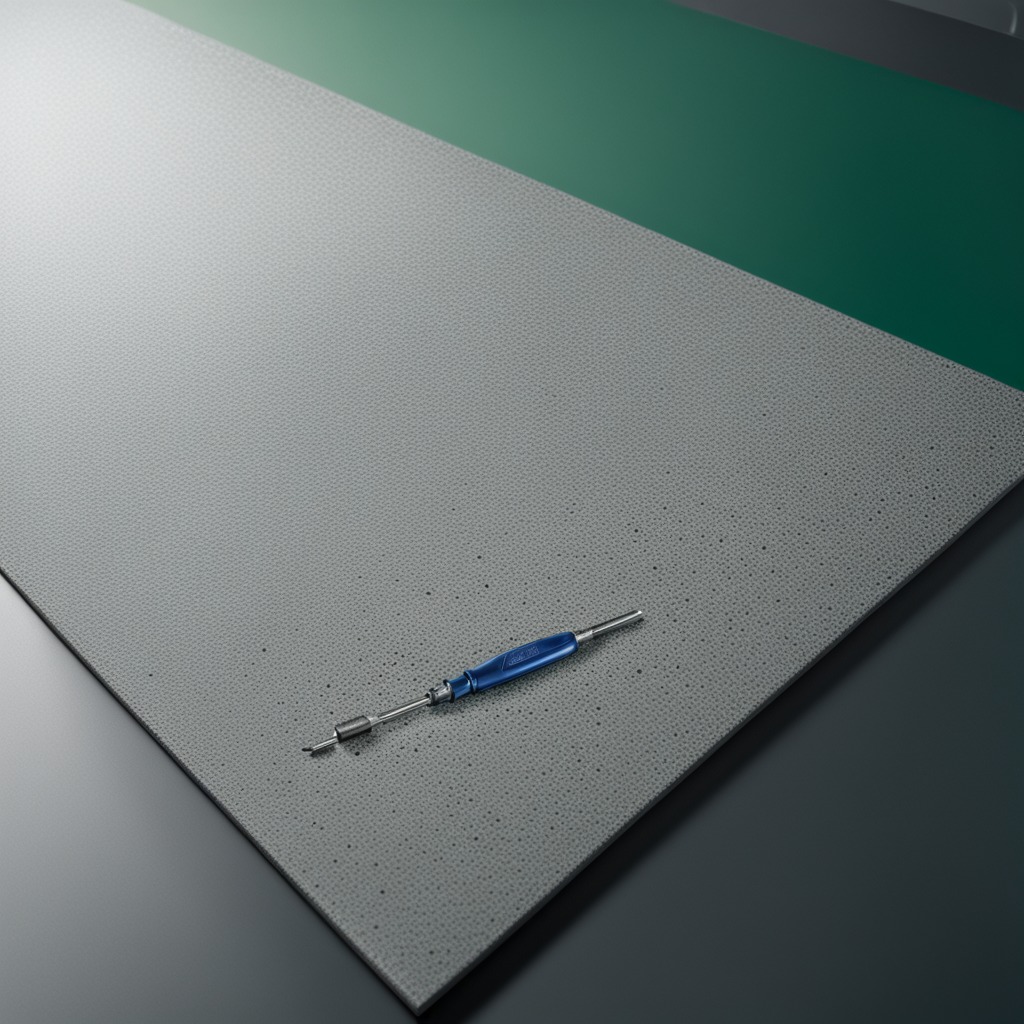
A screwdriver is lying on a clean granite tabletop.